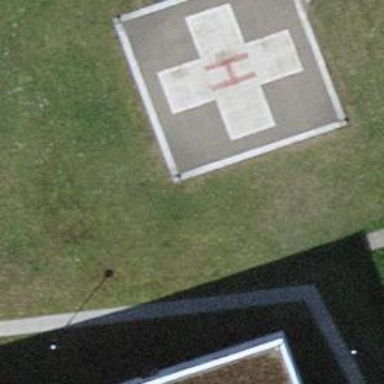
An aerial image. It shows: Image showing helipad at airport.